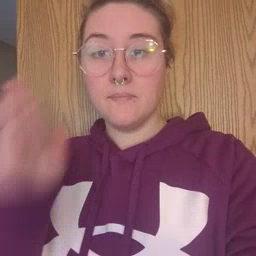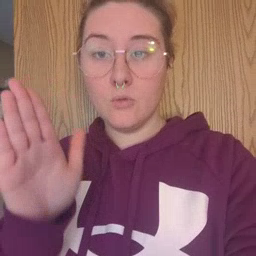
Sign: bedroom